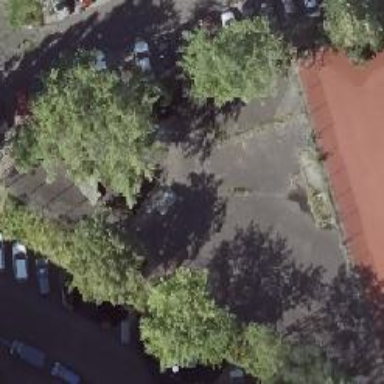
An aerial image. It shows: Shelter for teenagers in the playground.